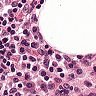
Metastatic tissue present: no